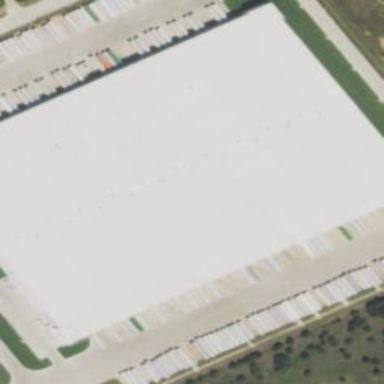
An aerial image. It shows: Warehouse.